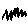
Label: zigzag